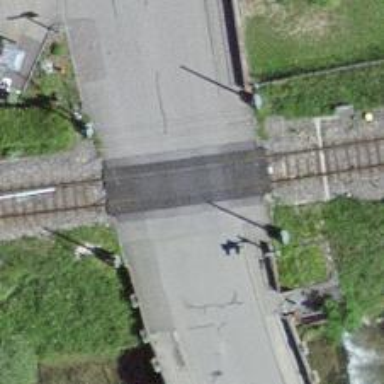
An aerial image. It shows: Level crossing along the railway.